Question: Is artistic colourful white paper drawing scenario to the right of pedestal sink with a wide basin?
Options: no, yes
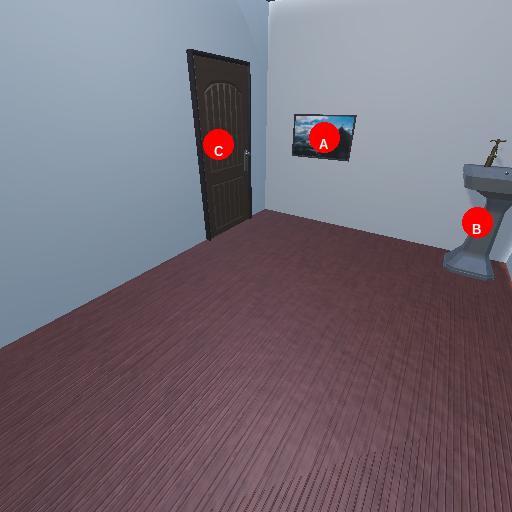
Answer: no